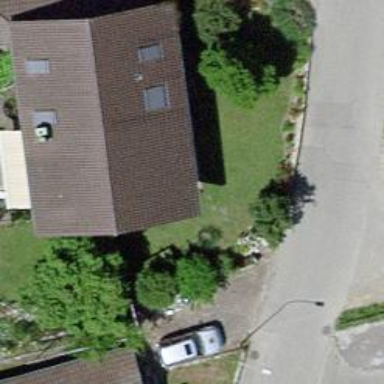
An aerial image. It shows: Residential building.